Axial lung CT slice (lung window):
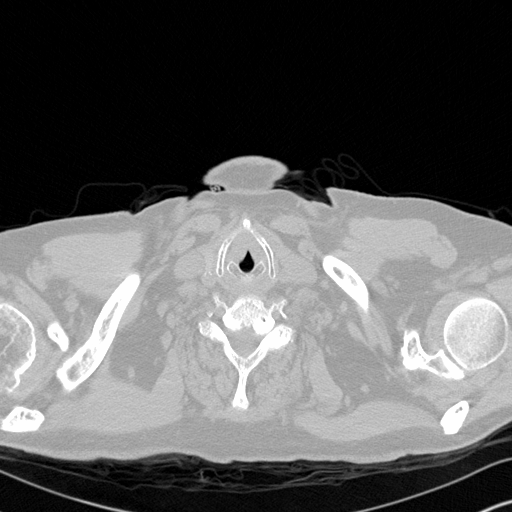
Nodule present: no